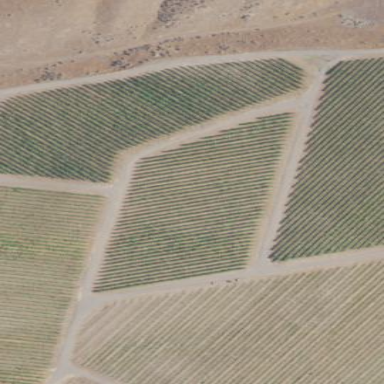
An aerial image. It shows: Vineyard growing grapes.